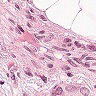
Metastatic tissue present: yes